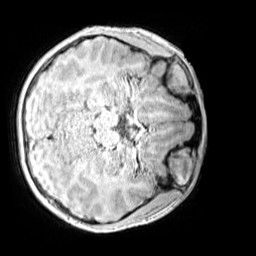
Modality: MP2RAGE
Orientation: axial
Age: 13
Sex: female
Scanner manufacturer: siemens
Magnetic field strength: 3 T
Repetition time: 4 s
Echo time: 0.00299 s